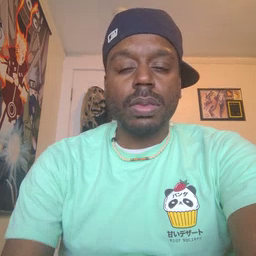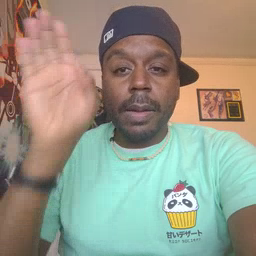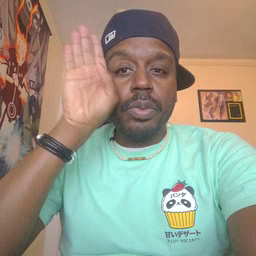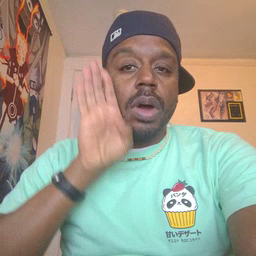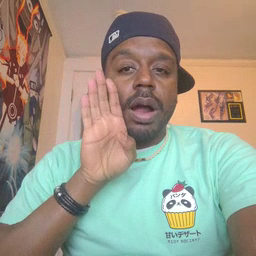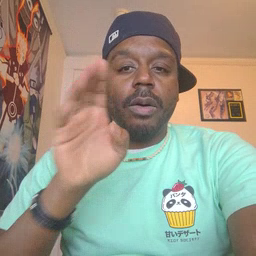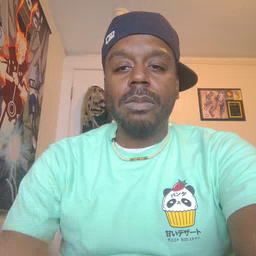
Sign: brown